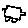
Label: car